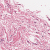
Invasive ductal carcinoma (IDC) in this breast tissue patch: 0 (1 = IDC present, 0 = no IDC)